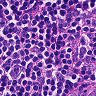
Metastatic tissue present: no